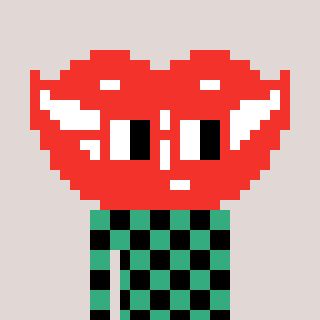
a pixel art character with square red glasses, a smile-shaped head and a teal-colored body on a warm background